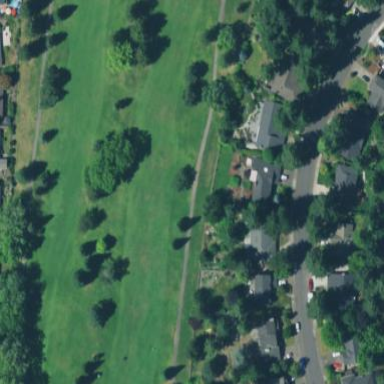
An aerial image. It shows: Golf fairway surrounded by grass.